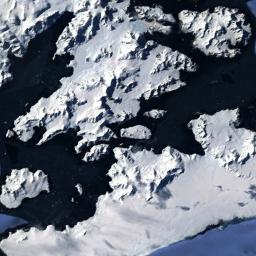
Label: snowberg